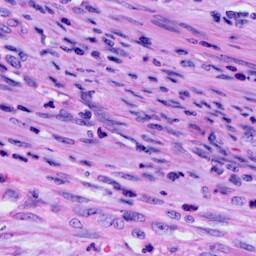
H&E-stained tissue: Cervix